Field crop: maize
Growth stage: 1
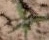
Species: atriplex